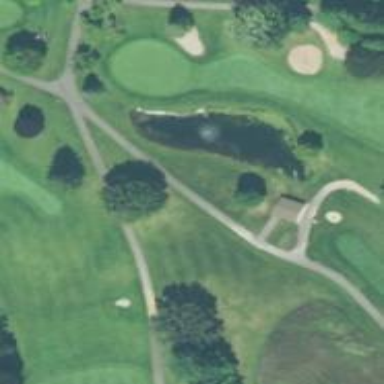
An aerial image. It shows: Golf cartpath that is also road path.